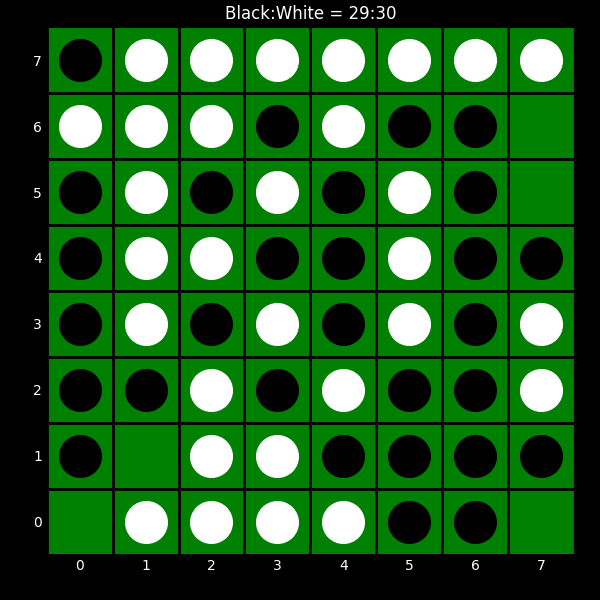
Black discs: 29
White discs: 30